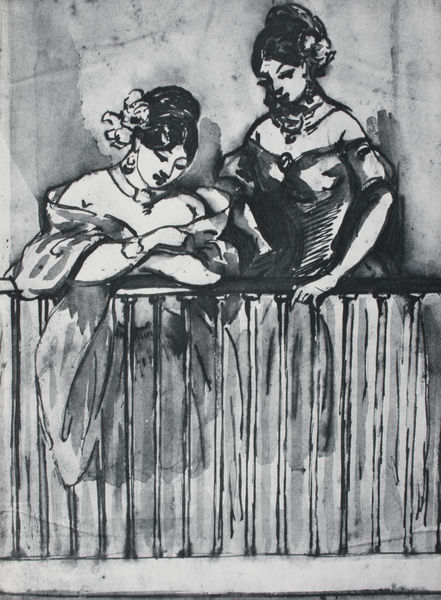
Titel: Femmes espagnoles à leur balcon, Spanische Frauen auf Ihrem Balkon
Künstler: Constantin Guys
Standort: Paris
Institution: Musée des Arts Décoratifs
Schlagwörter: hand, schatten, umhang, weiß, aquarell, frauen, mädchen, sitzen, ausschnitt, blume, blumen, damen, elegant, frankreich, frau, frisur, grau, haar, holz, kleid, kleider, ohrring, schmuck, schwarz, skizze, straße, zeichnung, blick, dame, tuch, schleife, jung, arm, arme, blicke, gesicht, haarschmuck, stehen, blicken, hals, schauen, brüstung, gitter, haare, blatt, prostituierte, theater, tänzerinnen, brosche, dekollete, dekolletee, hübsch, schminke, schulter, schultern, schön, balkon, spanien, japan, papier, zwei, halsband, graphik, klein, wasserfarbe, haarband, goya, uhr, geländer, hochsteckfrisur, ring, stola, geschminkt, halskette, wimpern, abendkleid, galerie, laviert, tusche, spanisch, balustrade, schwarz-weiß, tinte, armreif, stäbe, ballustrade, graustufen, gucken, mexiko, collier, titten, runterschauen, dekolette, mexikanisch, boebachten, 19. jahrhundert, 1780, elegand, armbandurh, damne, balkon#